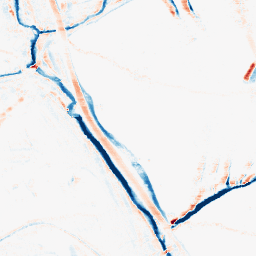
Category: morphological
Decomposition family: morphological_rect
Decomposition parameters: operation: average
width: 10
height: 5
Upsampling method: bspline
Upsampling parameters: scale: 8
Upsampling scale: 8